Aerial crown-view tile of a tropical tree (Barro Colorado Island, Panama), acquired 20241216:
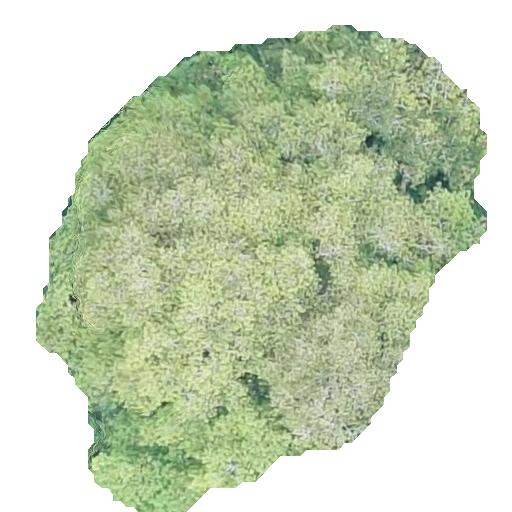
Species: Virola surinamensis
GBIF accepted scientific name: Virola surinamensis
Crown area: 220.22 m²